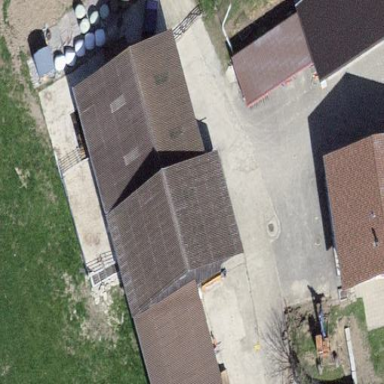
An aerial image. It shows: Farmyard area.